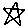
Label: star